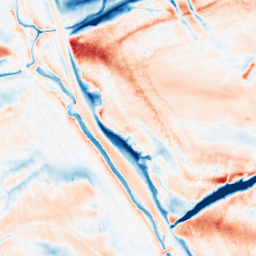
Category: classical
Decomposition family: gaussian_anisotropic
Decomposition parameters: sigma_x: 2
sigma_y: 10
Upsampling method: sinc_hamming
Upsampling parameters: scale: 2
kernel_size: 4
Upsampling scale: 2